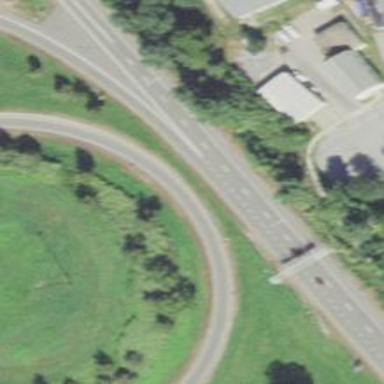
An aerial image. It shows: Expressway trunk link with asphalt surface.